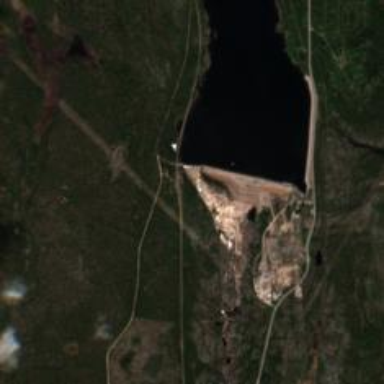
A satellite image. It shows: Dam across waterway.